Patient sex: M
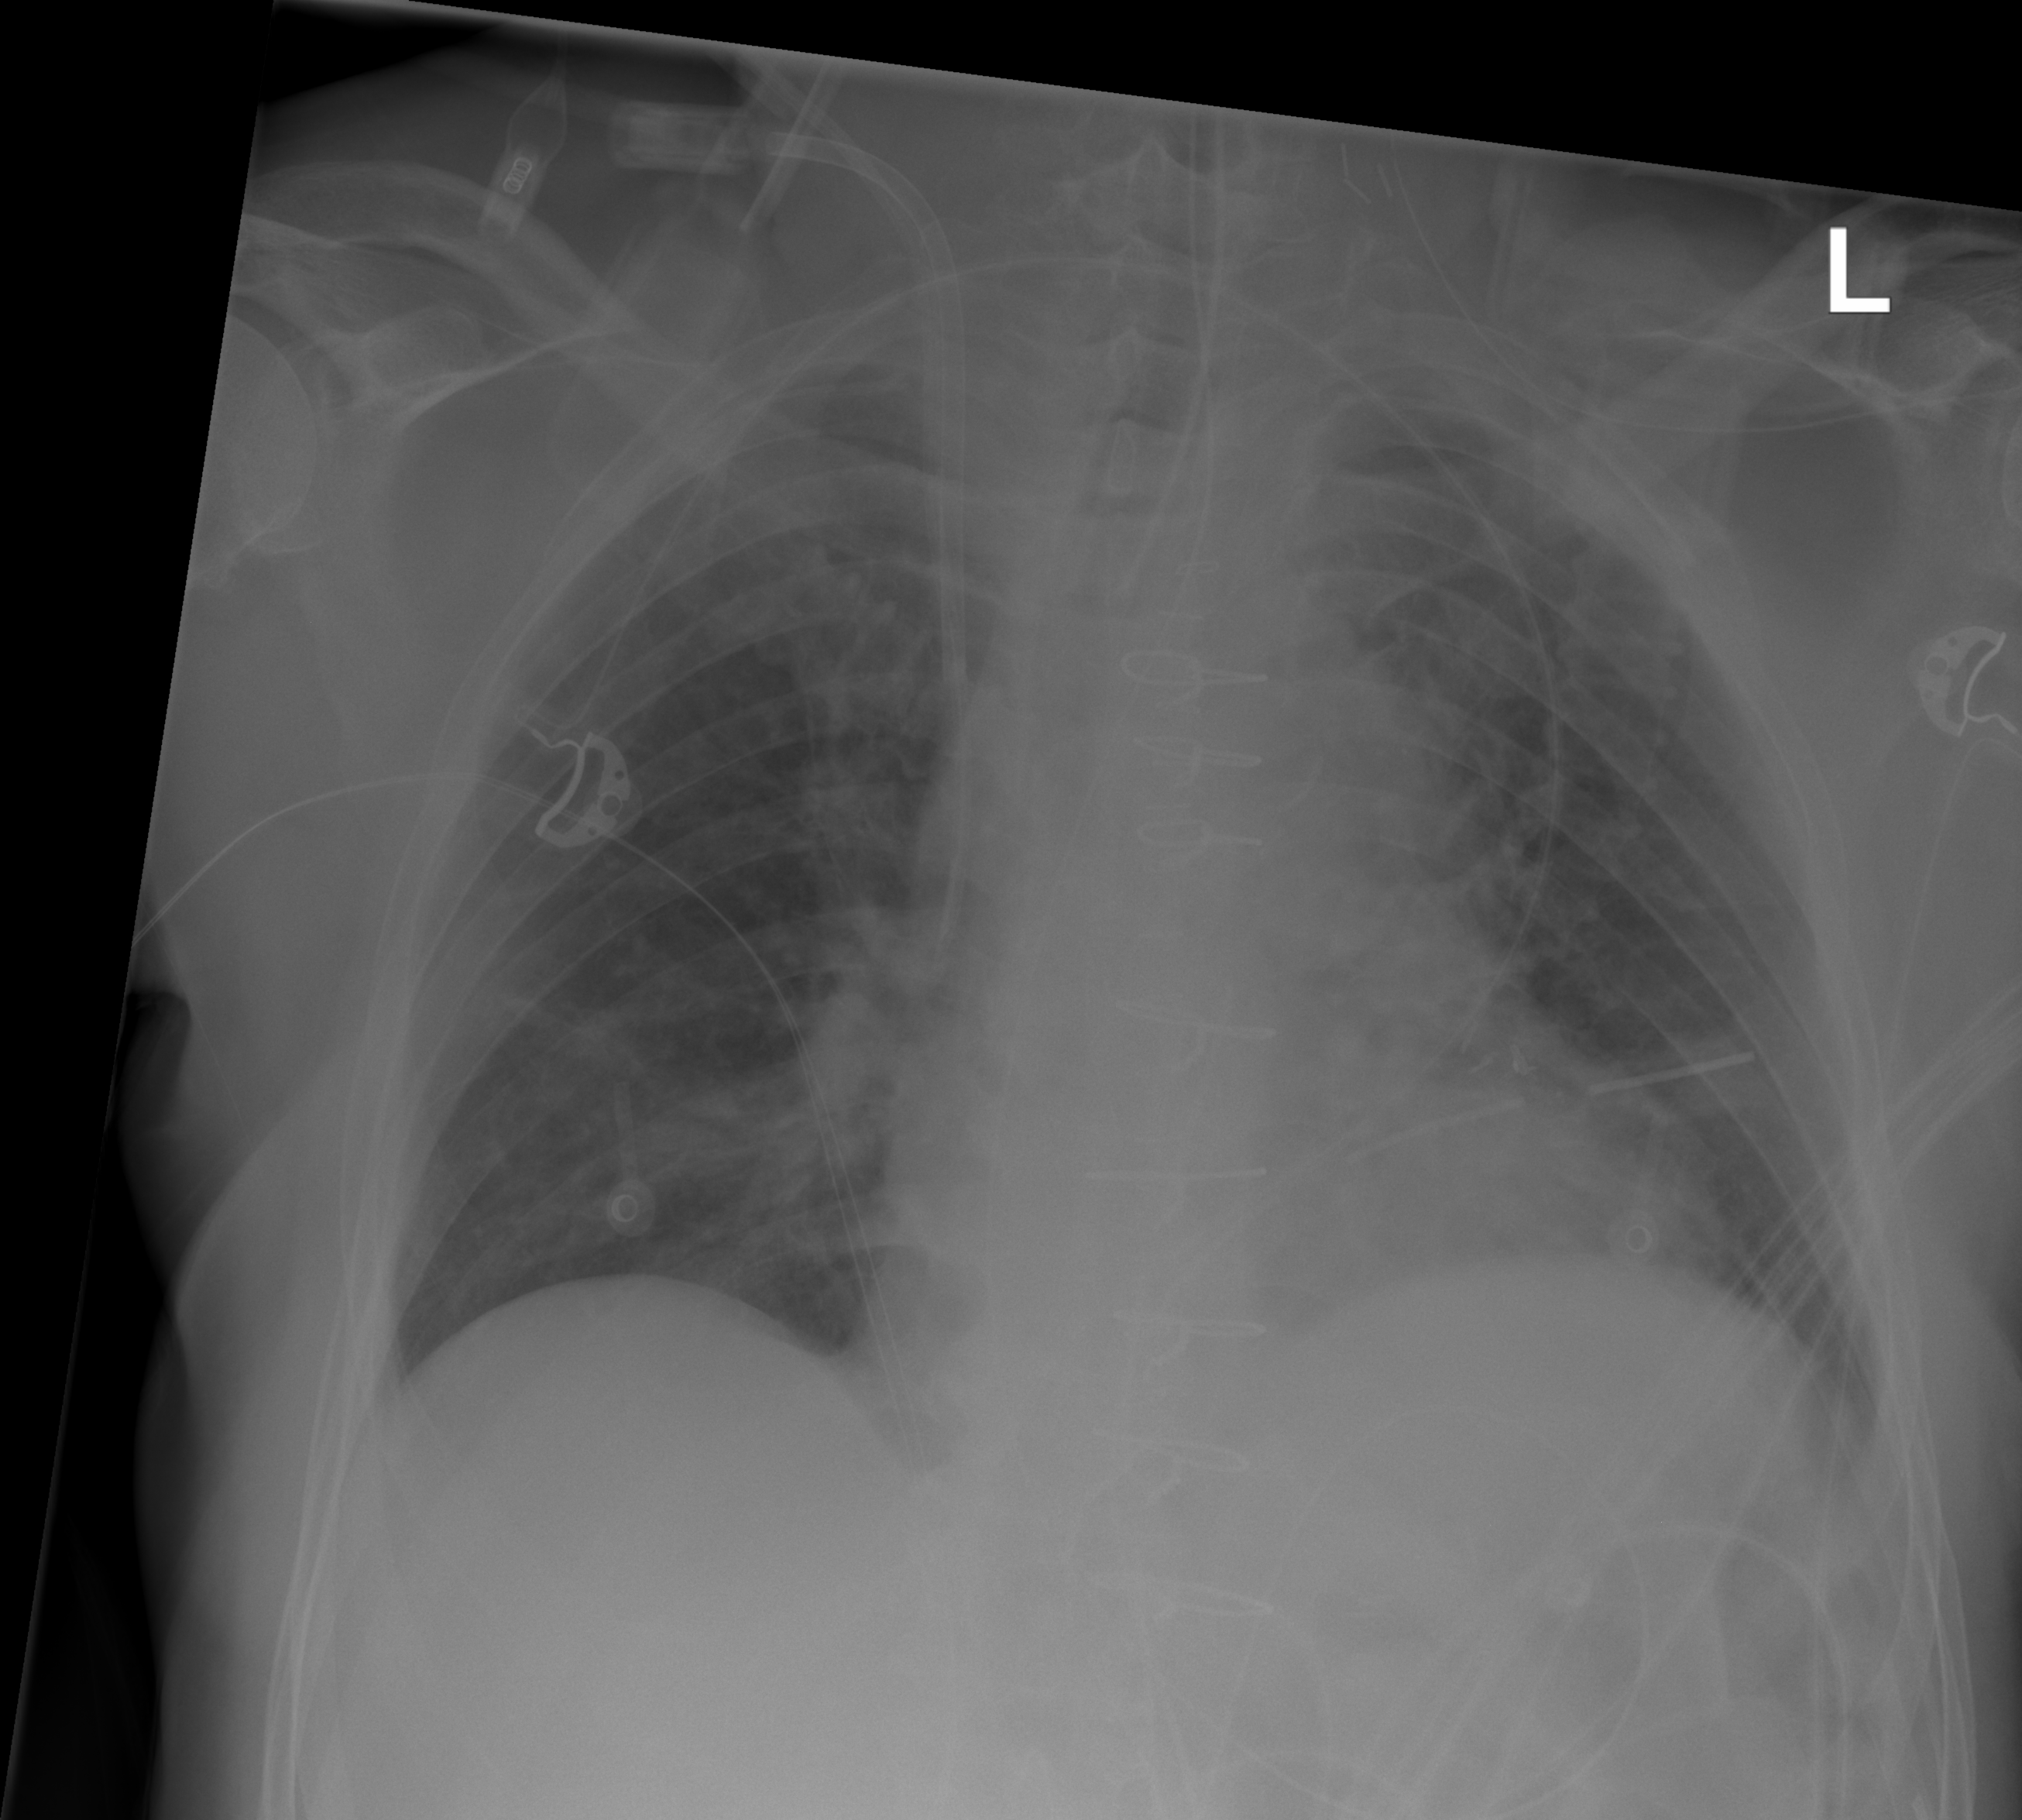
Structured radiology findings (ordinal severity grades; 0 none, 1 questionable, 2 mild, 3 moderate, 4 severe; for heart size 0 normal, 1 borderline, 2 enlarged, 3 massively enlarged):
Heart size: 0
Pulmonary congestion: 0
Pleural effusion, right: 0
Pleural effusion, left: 0
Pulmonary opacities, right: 0
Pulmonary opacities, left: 0
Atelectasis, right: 2
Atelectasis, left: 0